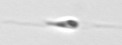
Label: flagellate_morphotype3